Question: I have a jQuery open and close button that reveals text upon click. My opportunity for improvement is that whenever I click a button, the others activate instead of just the one I want. I'm a little new to jQuery. Any help is appreciated. As you can see from the pic, a click on one button opens both when I only want that one clicked to open.

JS:
'''
var toggler = $('.js_toggler'),
box = $('.customer-grid');
toggler.on('click', function(ev) {
ev.preventDefault;
if ( !toggler.data('active') ) {
// If toggler is not active
toggler
.addClass('is-active');
setTimeout(function() {
toggler
.data('active', '1');
box.addClass('is-active');
}, 100);
} else {
// If toggler is already active
box.removeClass('is-active');
toggler
.removeClass('is-active');
setTimeout(function() {
toggler
.removeData('active');
}, 100);
}
});
'''
HTML/PHP:
'''
<section class="procurement">
<p class="date">Period of Perfomrance: <?php echo esc_html( $date ); ?></p>
<p class="title"><?php echo esc_html( $heading ); ?></p>
<button class="toggler js_toggler">+</button>
<p class="date"><?php echo strtoupper( $unqiue_id ); ?></p>
<p class="special">Special Item Numbers:</p>
<div class="customer-grid">
<section class="number">
<p class="item"><?php echo esc_html( $special_item_one ); ?></p>
<p class="value"><?php echo esc_html( $special_item_one_value ); ?></p>
</section>
'''
CSS:
'''
.customer-grid {
display: none;
&.is-active {
display: block;
}
}
'''
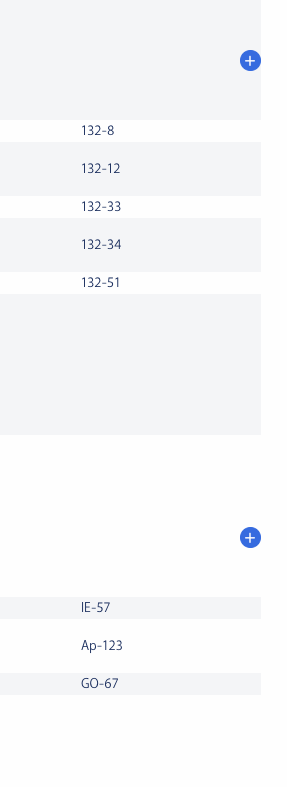
Answer: Remove the variables 'toggler' and 'box', move the selector to the start of the 'click' event handler and use 'this', with a relative transversal to get the related '.customer-grid'
'''
$('.js_toggler').on('click', function(ev) {
ev.preventDefault;
var box = $(this).closest("section").find('.customer-grid');
if (!this.data('active')) {
// If this is not active
this.addClass('is-active');
setTimeout(function() {
this.data('active', '1');
box.addClass('is-active');
}, 100);
} else {
// If this is already active
box.removeClass('is-active');
this.removeClass('is-active');
setTimeout(function() {
this.removeData('active');
}, 100);
}
});
'''